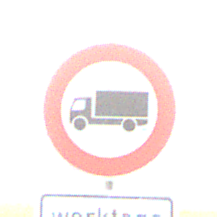
Verkehrszeichen: VerbotFuerKraftfahrzeugeUeberDreiKommaFuenfTonnen
Zusatzzeichen unten: ZeitangabenMitBeschraenkungAufWochentage7
Umgebung: Outdoor, Suburban
Tageszeit: SunriseSunset
Wetter: PartlyCloudy
Licht: Natural
Jahreszeit: NotSpecified
Kontrast: MediumContrast